Chest X-ray:
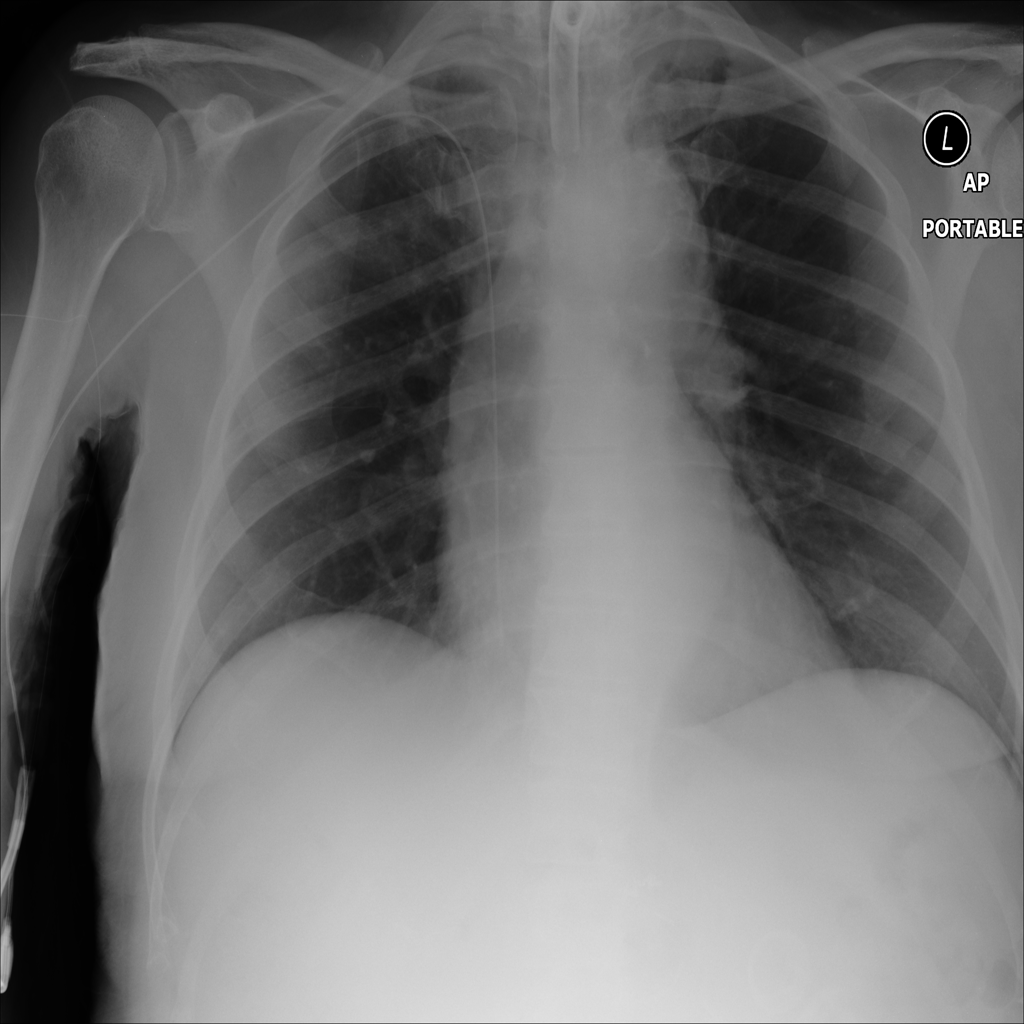
Findings: Calcification
No abnormal finding: no